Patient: sex F, age 68
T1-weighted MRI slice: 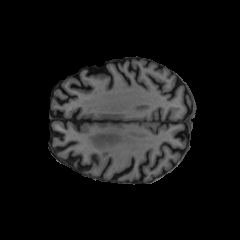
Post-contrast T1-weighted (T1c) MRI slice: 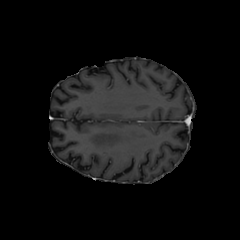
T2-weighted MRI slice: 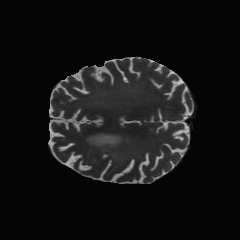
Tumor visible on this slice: yes
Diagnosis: Glioblastoma, IDH-wildtype
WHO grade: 4